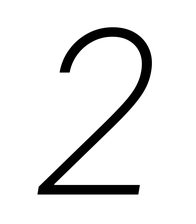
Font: Inter-Italic_ExtraLight_Italic